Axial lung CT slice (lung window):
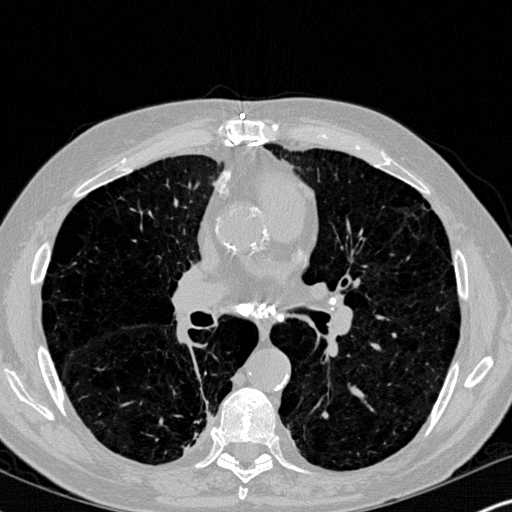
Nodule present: no